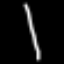
Label: hourglass